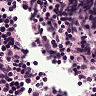
Metastatic tissue present: no